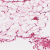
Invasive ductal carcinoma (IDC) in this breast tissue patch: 0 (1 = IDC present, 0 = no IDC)